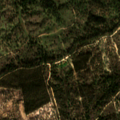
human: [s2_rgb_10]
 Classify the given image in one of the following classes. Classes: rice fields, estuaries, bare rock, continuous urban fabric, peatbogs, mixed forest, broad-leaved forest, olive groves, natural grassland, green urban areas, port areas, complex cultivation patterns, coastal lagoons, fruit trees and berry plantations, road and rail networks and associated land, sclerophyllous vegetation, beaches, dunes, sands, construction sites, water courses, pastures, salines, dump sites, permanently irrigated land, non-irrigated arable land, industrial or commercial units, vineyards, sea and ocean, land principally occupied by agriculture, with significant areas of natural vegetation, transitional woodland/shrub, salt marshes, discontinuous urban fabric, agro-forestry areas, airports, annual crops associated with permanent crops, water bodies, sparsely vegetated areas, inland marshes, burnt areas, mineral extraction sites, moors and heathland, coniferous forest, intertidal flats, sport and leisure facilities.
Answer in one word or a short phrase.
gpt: agro-forestry areas, broad-leaved forest